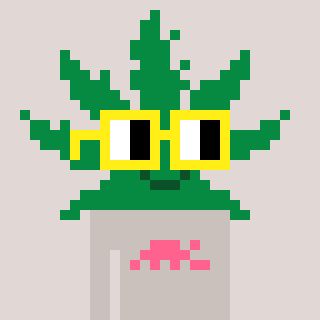
a pixel art character with square yellow glasses, a weed-shaped head and a foggrey-colored body on a warm background